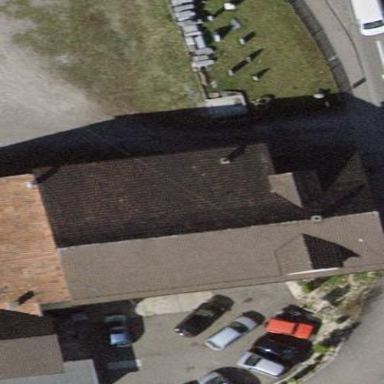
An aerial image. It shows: Building used as car repair shop.